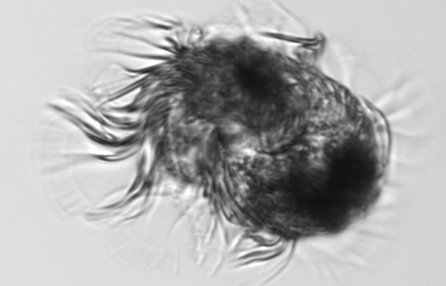
Label: Pelagostrobilidium